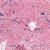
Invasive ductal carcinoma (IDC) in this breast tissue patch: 0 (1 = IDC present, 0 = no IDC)